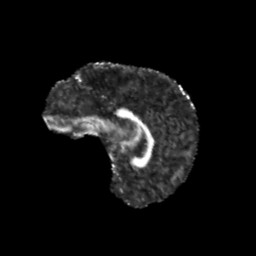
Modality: FA
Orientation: sagittal
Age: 12
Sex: male
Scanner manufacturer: siemens
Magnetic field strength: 3 T
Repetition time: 3.8 s
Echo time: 0.07 s